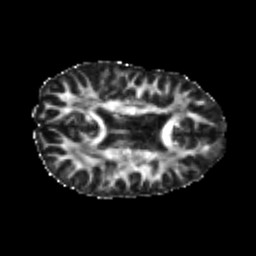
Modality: FA
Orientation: axial
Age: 21
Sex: male
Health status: healthy
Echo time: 0.074 s